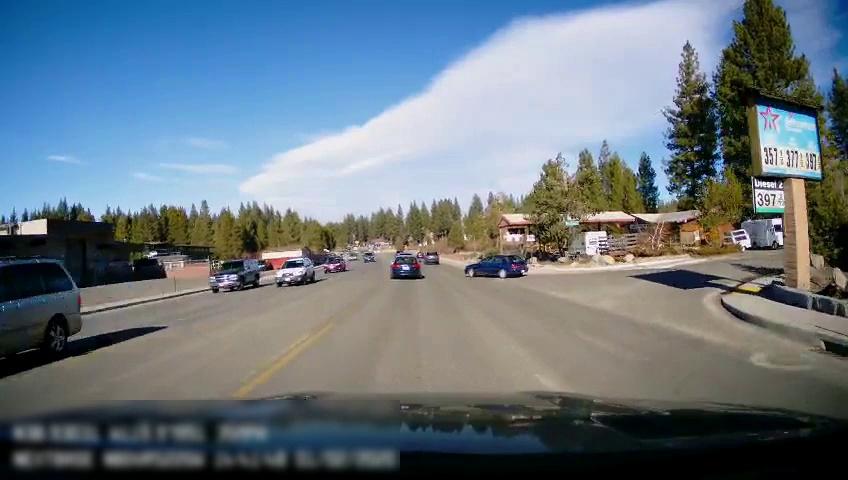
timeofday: Day
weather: Sunny
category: Drivable Space
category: Vehicles | SUV
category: Vehicles | Car
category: Vehicles | Car
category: Vehicles | Car
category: Vehicles | SUV
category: Vehicles | SUV
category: Vehicles | SUV
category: Vehicles | SUV
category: Vehicles | SUV
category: Vehicles | Truck
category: Lanes | Opposite Lane
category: Lanes | Current Lane
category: Lanes | Current Lane
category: Lanes | Opposite Lane